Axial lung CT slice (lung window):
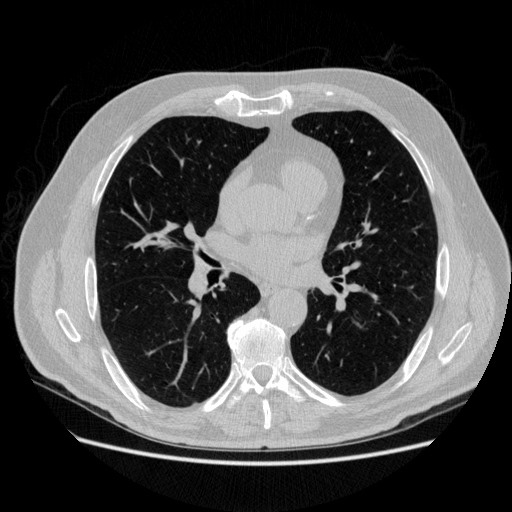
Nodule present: no